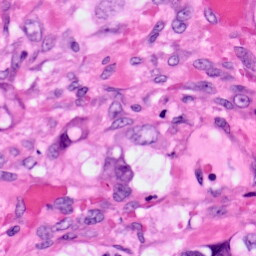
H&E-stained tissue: Pancreatic